Frequency: 99900
Velocity: 0,3100
Power: 45
Pulse duration: 0,0000001
Pass count: 1
Magnification: 10
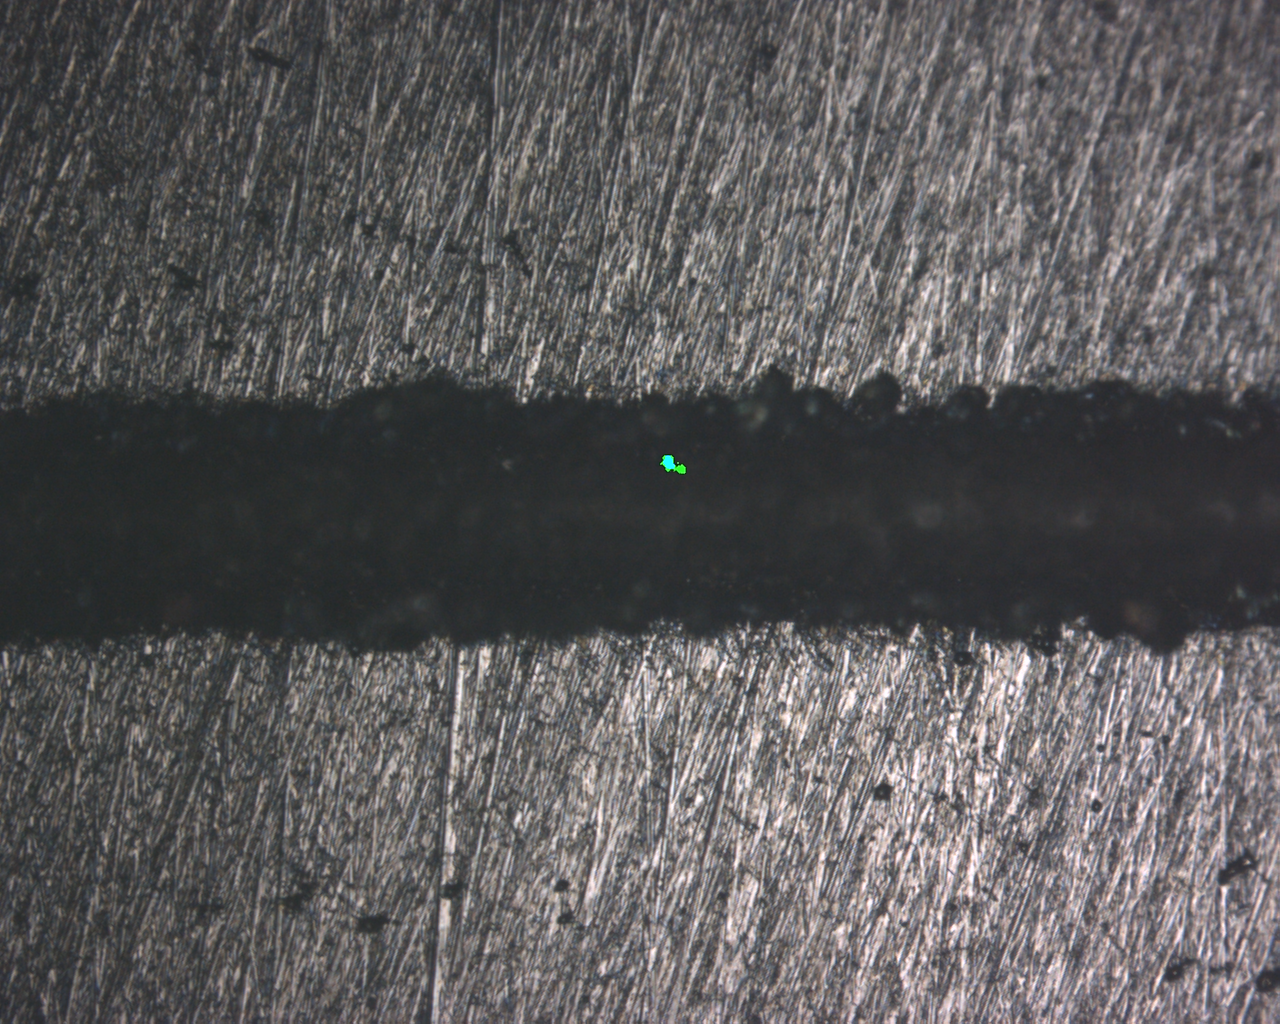
Measured width: 129.441
Other width: 110.2672